Field crop: maize
Growth stage: 2
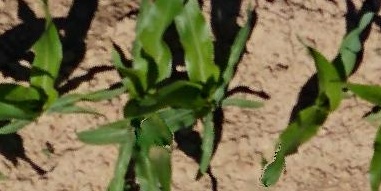
Species: maize